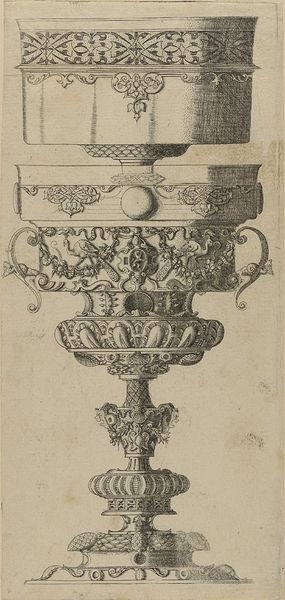
Titel: Pokal
Künstler: Matthias Zündt
Standort: Hamburg
Institution: Museum für Kunst und Gewerbe Hamburg
Schlagwörter: vogel, grau, schwarz, zeichnung, ornament, barock, kelch, renaissance, henkel, krug, papier, grafik, graphik, rand, ornamente, fotografie, photographie, stiel, becher, fuss, druckgraphik, druckgrafik, stich, pfau, entwurf, girlanden, kunstgewerbe, griffe, knauf, karaffe, kerzenhalter, einfarbig, hochkant, muschel, pokal, kupferstich, kunsthandwerk, kuppa, groteske, ziselierung, goldschmiedearbeit, rollwerk, gerippt, reproduktionen, maureske, blumengewinde, industriedesign, druckerzeugnisse, muschelwerk, pflanzenornamente, monochron, gefäß, behälter, vögel, tierornamente, schildkröten, ornamentstich, vorlageblätter, goldschmiedearbeit#, dekorarion